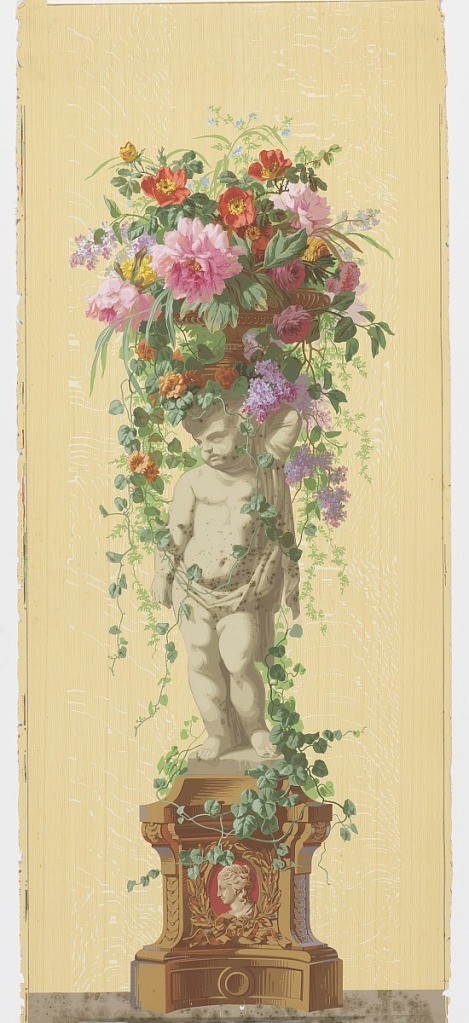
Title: Decorative panel
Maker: Jules Desfossé, French, active 1851 - 1863
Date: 1856–57
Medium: Block-printed paper
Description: Statue of an infant or putti standing on vine-covered pedestal, supporting a basket of vining flowers.